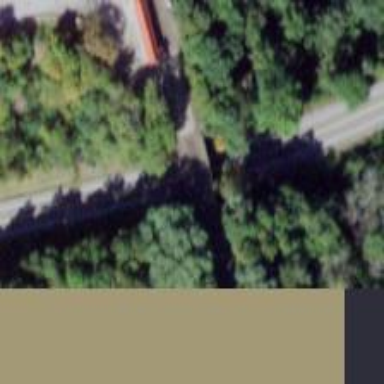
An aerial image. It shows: Railway bridge.